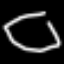
Label: octagon